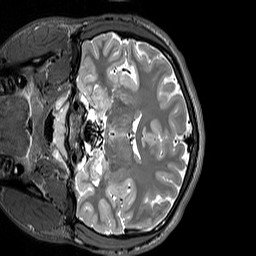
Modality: T2w
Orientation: coronal
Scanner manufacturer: siemens
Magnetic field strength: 3 T
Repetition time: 3.2 s
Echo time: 0.406 s